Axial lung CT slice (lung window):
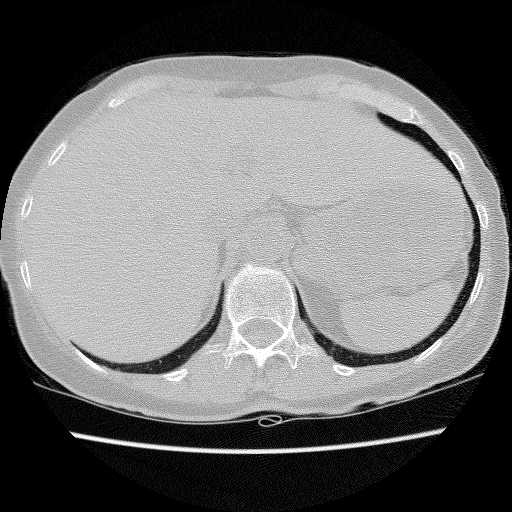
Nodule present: no